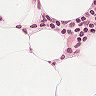
Metastatic tissue present: no